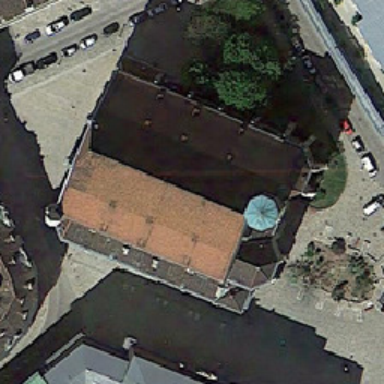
Church is somewhat repressive .